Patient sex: M
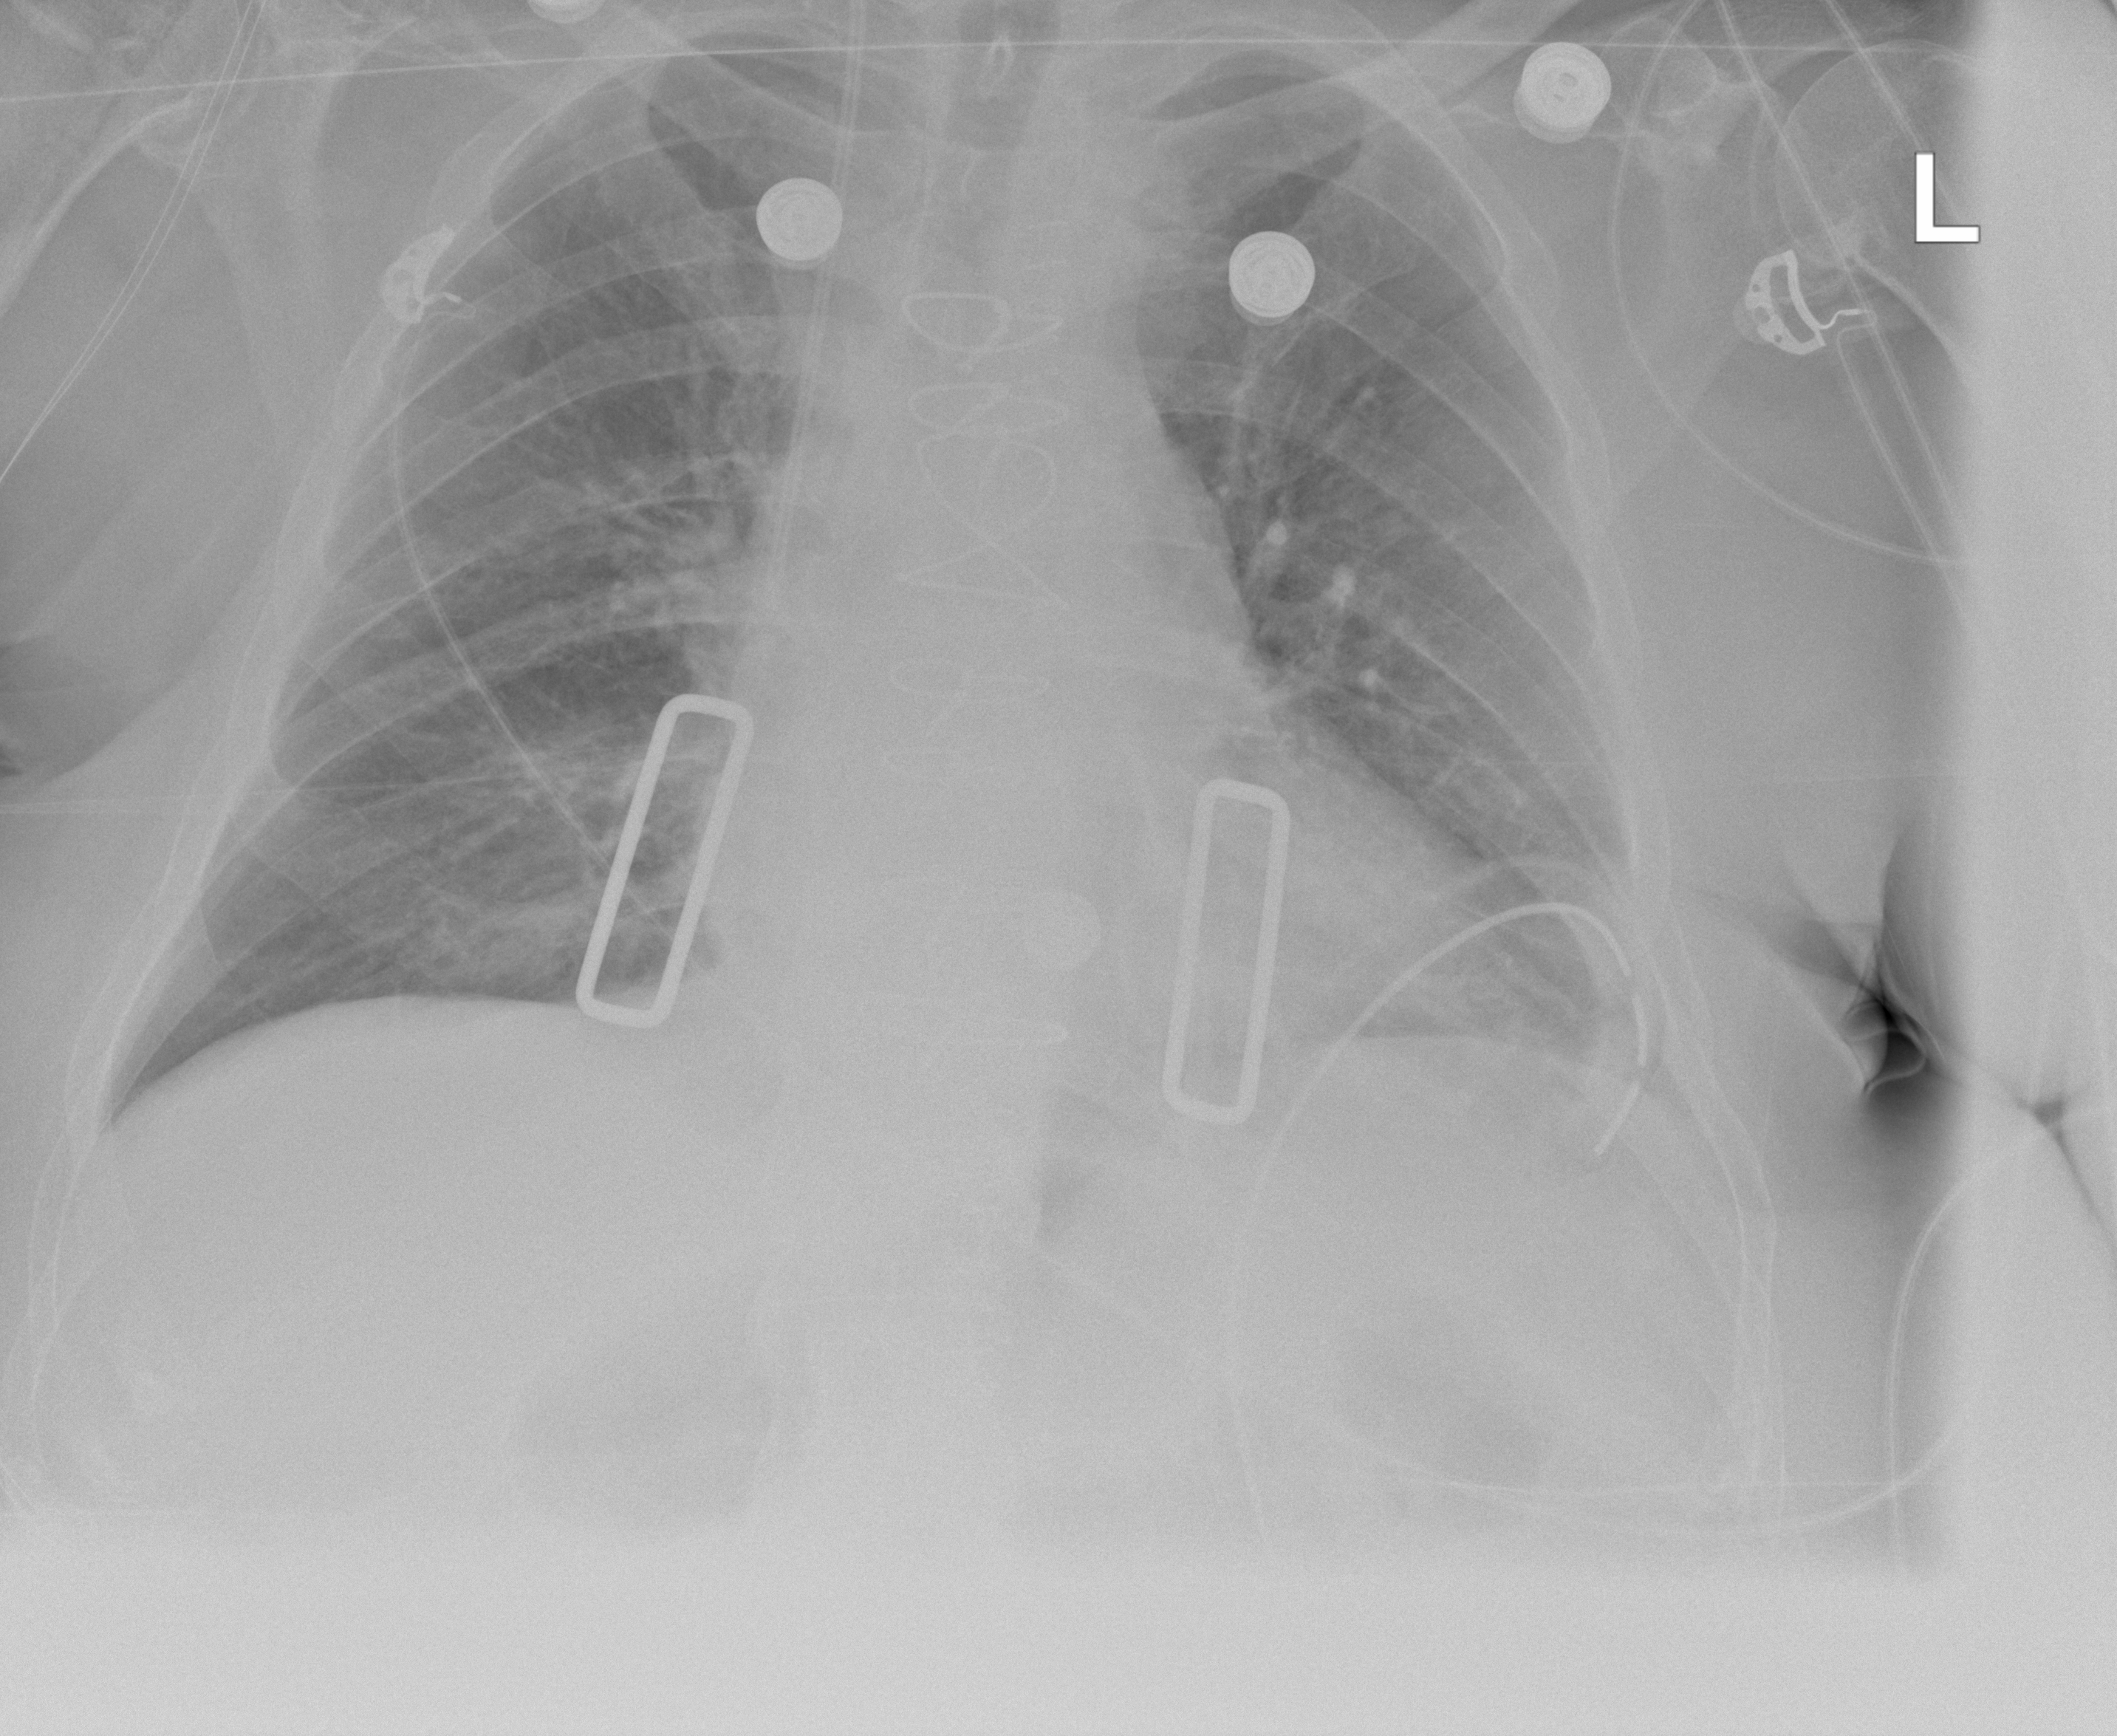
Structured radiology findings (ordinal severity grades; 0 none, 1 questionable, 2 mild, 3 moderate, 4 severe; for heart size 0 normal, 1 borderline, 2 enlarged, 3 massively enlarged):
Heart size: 2
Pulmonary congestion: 0
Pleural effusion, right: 0
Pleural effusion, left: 2
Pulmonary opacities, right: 0
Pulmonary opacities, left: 2
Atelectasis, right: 0
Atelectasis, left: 2